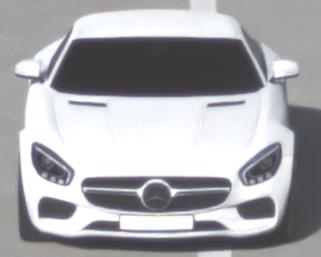
Make: Mercedes-Benz
Model: AMG GT Coupé
Detailed model: AMG GT (190) Coupé
Model produced from: 2014/10
Model produced until: 2017/01
Doors: 2
Color: white
Road condition: wet road
Daytime: morning or afternoon
Contrast: low contrast